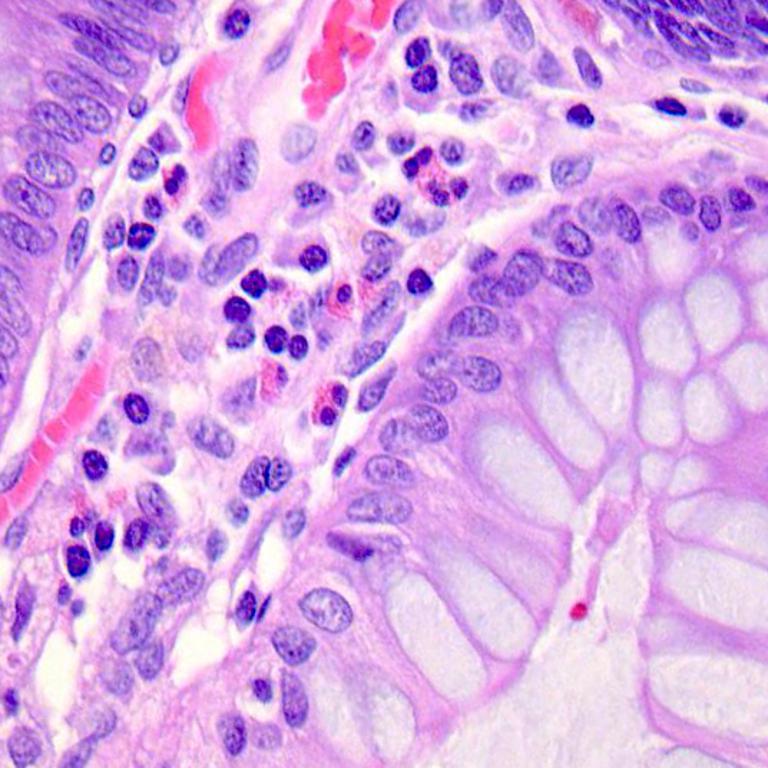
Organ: colon
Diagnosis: benign